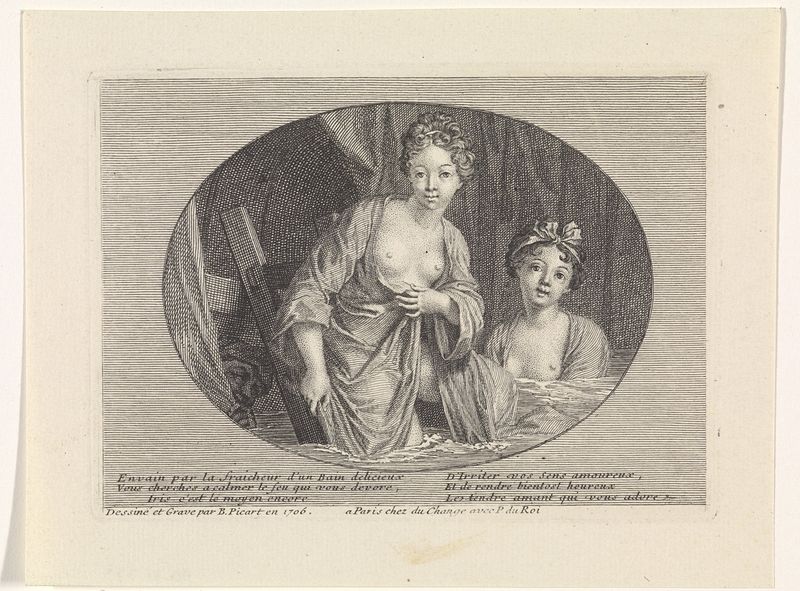
Titel: Twee vrouwen nemen een bad
Künstler: Bernard Picart
Standort: Amsterdam
Institution: Rijksmuseum
Schlagwörter: haut, nackt, wasser, baden, frauen, mädchen, brust, busen, frankreich, frau, schwarz, tuch, schleife, augen, band, vorhang, locken, kinder, oval, brüste, schrift, papier, zwei, französisch, leiter, faltenwurf, bad, schwimmen, druck, radierung, stich, pergament, schirft, titten